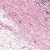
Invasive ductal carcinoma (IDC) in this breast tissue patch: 0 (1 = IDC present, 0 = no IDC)